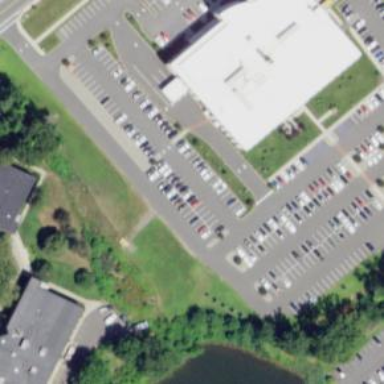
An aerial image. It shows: Paved parking area.